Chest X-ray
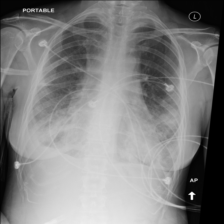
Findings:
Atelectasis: negative
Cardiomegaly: positive
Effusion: positive
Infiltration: negative
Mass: negative
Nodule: negative
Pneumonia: negative
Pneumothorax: negative
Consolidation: negative
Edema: negative
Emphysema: negative
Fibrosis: negative
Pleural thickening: positive
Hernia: negative